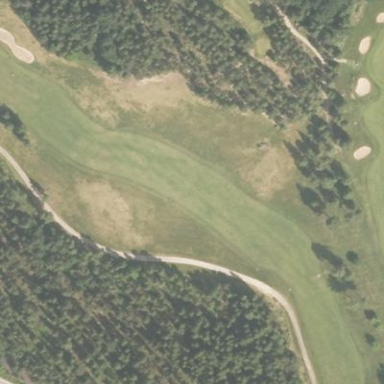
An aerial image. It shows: Golf fairway surrounded by grass.